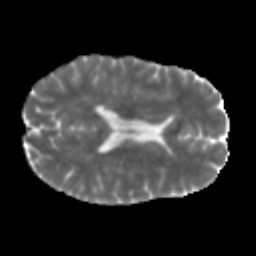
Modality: MD
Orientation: axial
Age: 46
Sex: male
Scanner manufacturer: siemens
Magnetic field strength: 3 T
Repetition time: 5 s
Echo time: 0.092 s